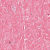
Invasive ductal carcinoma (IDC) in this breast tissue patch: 0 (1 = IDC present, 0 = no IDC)